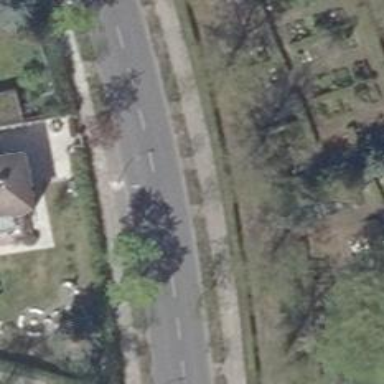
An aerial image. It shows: Beautiful avenue lined with deciduous broadleaved trees.